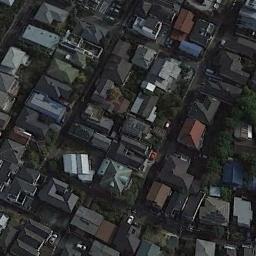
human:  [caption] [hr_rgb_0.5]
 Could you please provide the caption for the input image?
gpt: The dense residential is next to some trees .

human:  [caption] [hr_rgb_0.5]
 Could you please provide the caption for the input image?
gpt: There are many roads and neatly arranged houses and trees in densely populated areas .

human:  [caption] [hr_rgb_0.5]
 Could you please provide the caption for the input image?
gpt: The residential area is on both sides of the road .

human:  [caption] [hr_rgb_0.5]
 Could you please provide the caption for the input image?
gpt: A dense residential area has lots of houses arranged neatly .

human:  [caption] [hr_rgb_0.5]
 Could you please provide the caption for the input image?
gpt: There are buildings of different colors on a dense residential area .